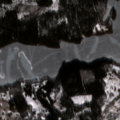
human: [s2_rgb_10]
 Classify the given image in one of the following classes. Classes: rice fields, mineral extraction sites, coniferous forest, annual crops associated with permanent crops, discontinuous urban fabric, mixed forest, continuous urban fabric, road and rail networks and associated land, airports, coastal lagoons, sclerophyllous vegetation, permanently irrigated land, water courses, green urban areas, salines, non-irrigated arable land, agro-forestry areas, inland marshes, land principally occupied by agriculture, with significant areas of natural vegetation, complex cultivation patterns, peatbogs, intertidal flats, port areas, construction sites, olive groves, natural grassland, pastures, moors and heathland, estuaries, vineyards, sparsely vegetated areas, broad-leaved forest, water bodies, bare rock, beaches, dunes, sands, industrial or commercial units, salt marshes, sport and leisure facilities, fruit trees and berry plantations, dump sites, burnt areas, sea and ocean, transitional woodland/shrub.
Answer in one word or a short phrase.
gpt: complex cultivation patterns, land principally occupied by agriculture, with significant areas of natural vegetation, coniferous forest, mixed forest, water bodies